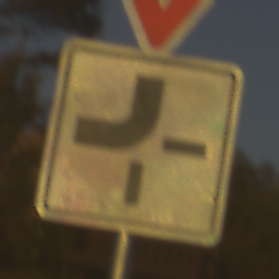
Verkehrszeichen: VerlaufVorfahrtsstrasse2
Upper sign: VorfahrtGewaehren
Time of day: SunriseSunset
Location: Outdoor (RoadRail)
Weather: PartlyCloudy
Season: NotSpecified
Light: Natural